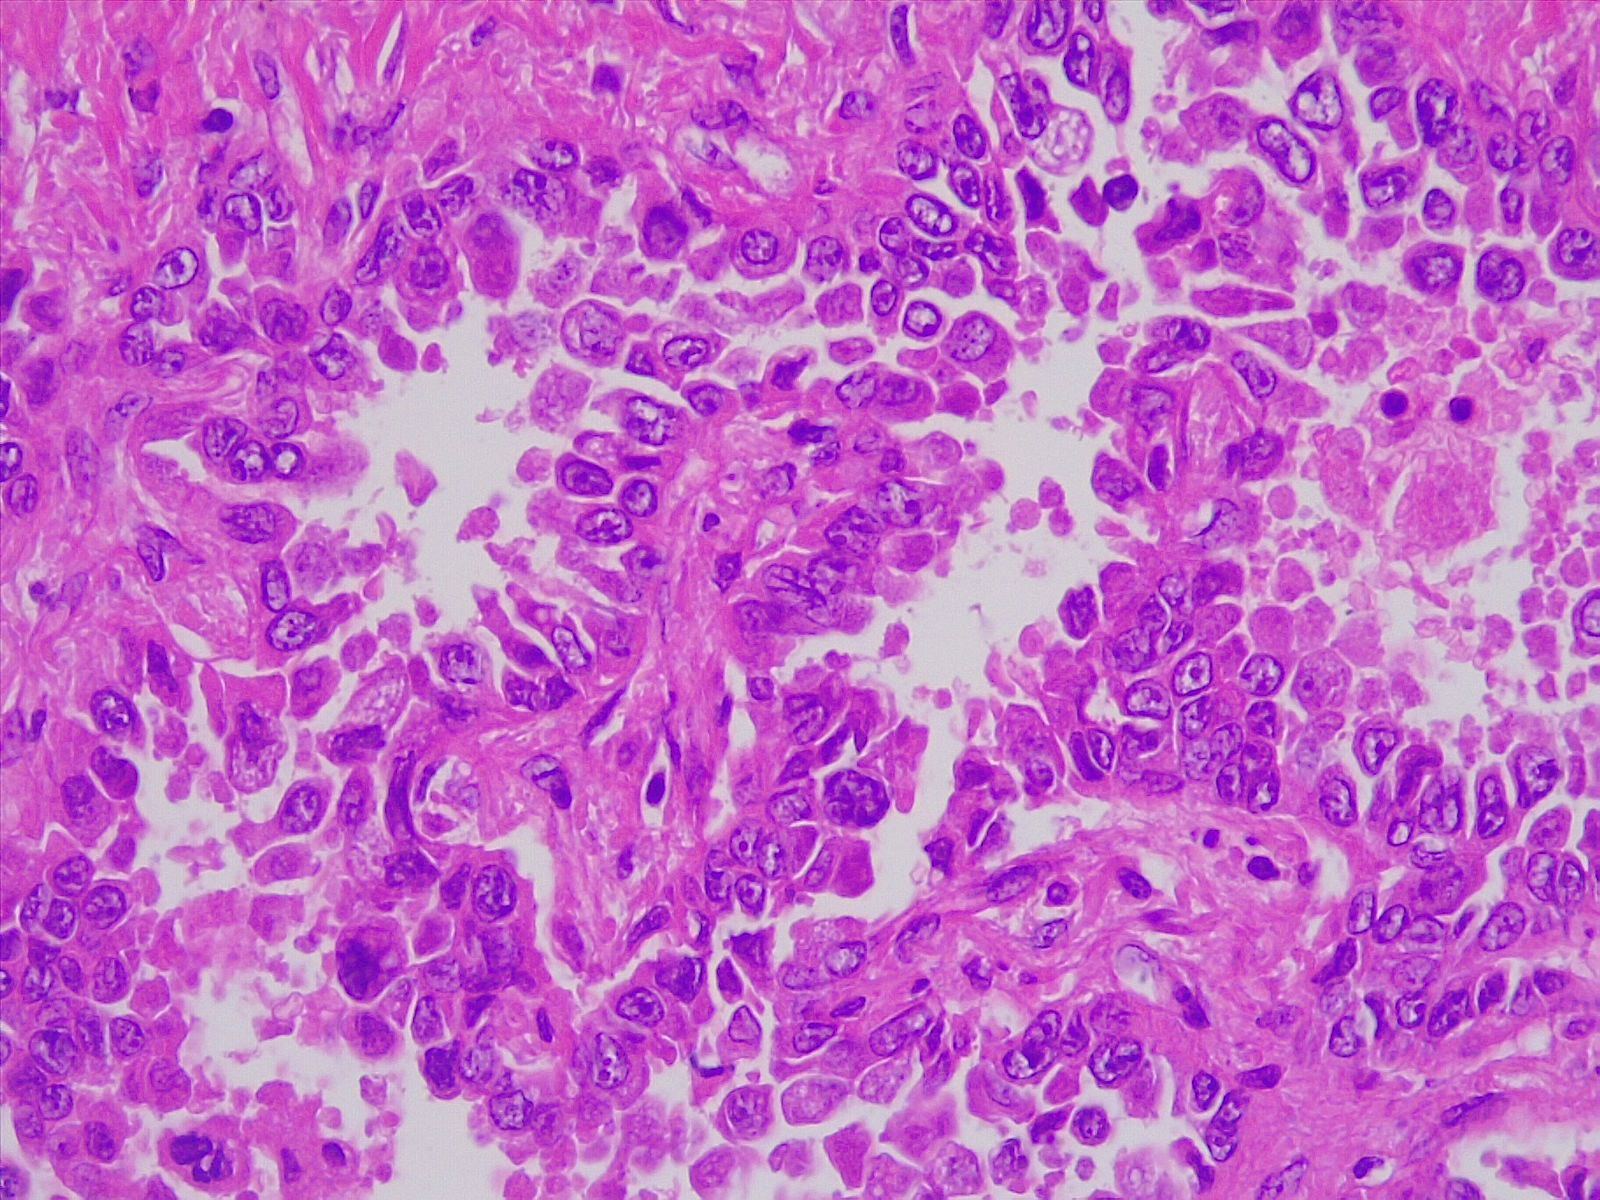
Label: lung adenocarcinoma, moderately differentiated